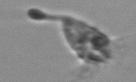
Label: Paratontonia_gracillima